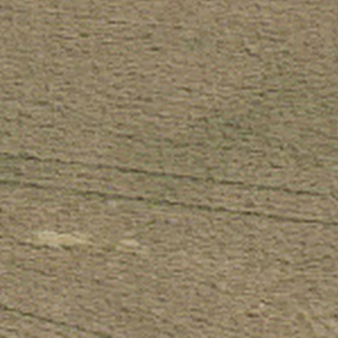
Label: other